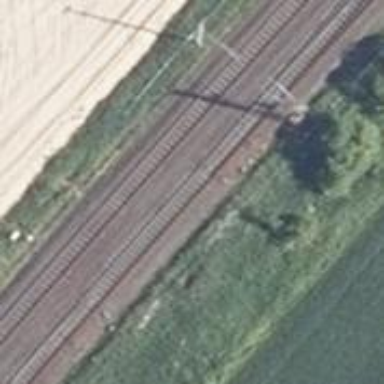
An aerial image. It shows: Railway with electrified contact lines.